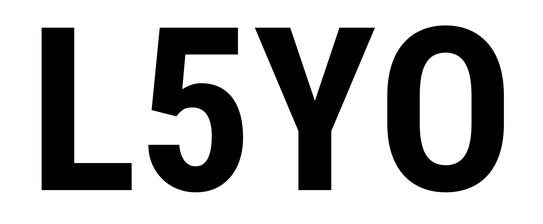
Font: Roboto_Condensed_Bold